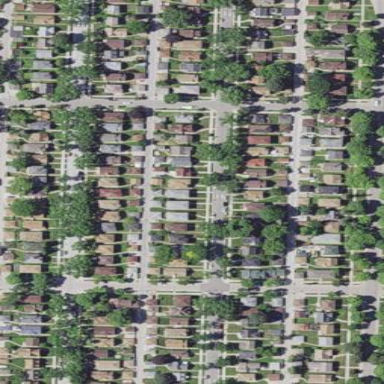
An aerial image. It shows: Sidewalk.